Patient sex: M
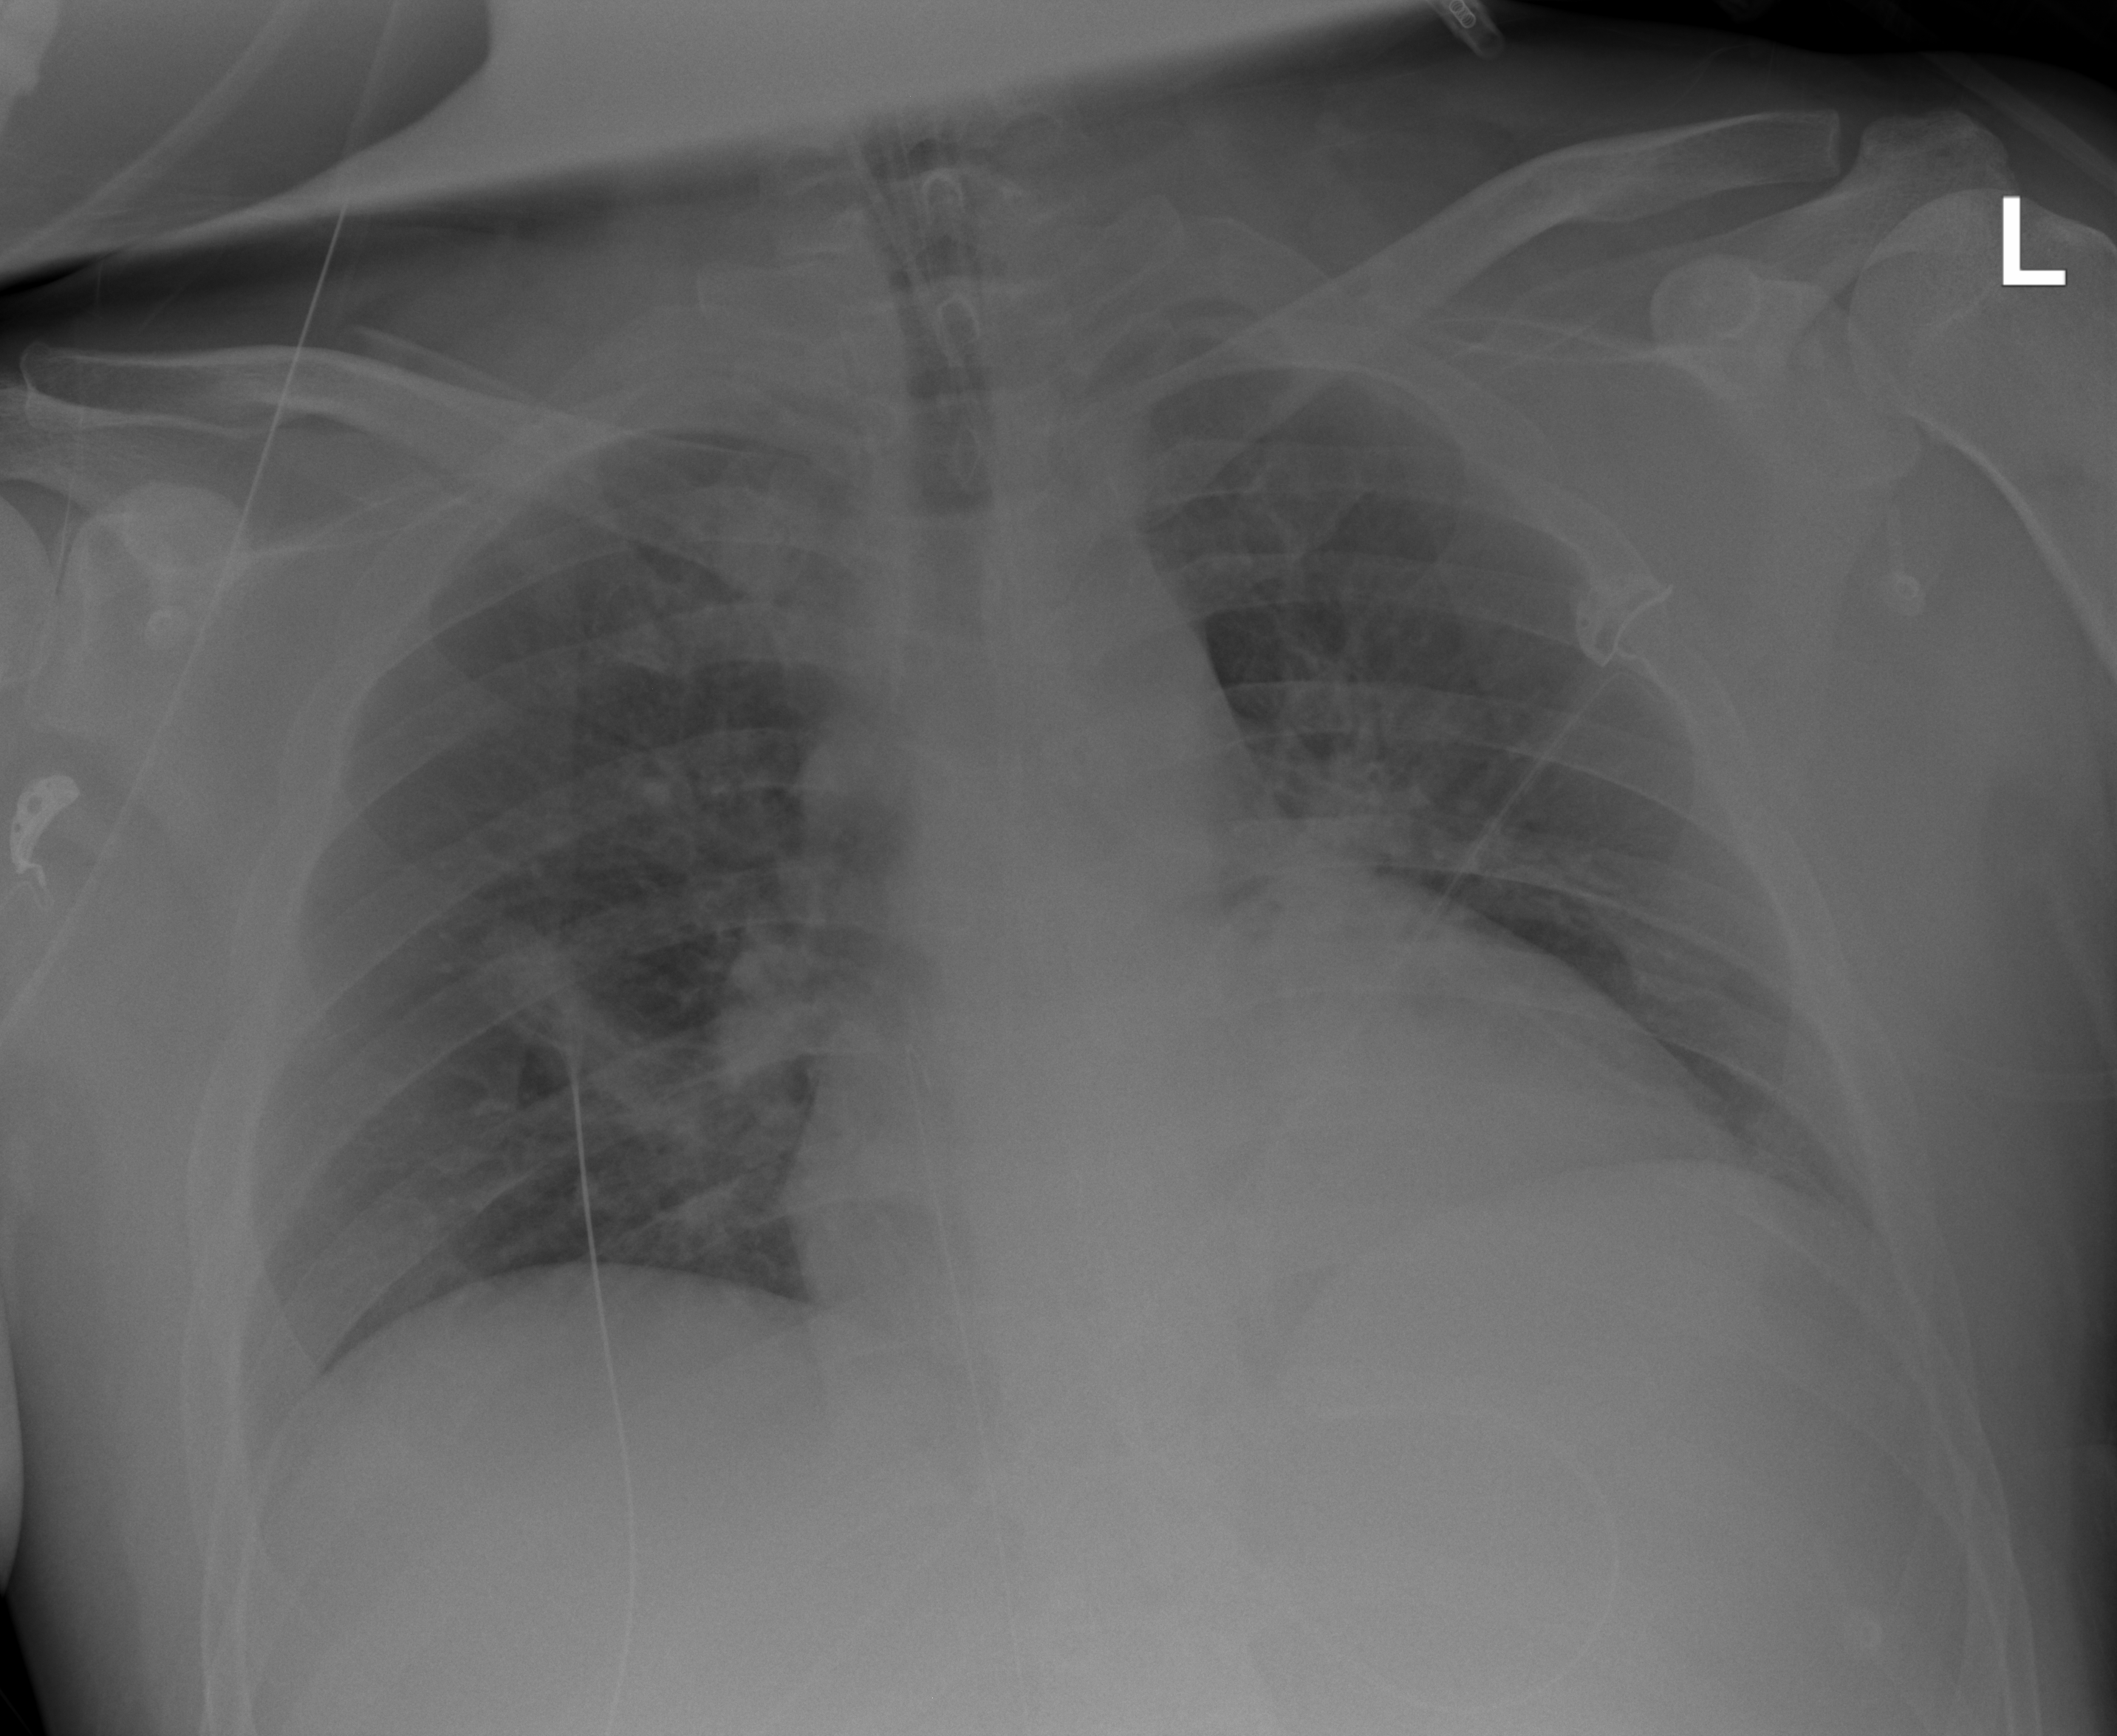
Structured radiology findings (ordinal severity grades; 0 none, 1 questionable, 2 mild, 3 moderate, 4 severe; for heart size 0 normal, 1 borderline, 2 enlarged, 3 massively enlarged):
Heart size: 0
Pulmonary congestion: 0
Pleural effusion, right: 0
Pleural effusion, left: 0
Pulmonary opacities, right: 2
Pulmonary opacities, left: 0
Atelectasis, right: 2
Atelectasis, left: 0